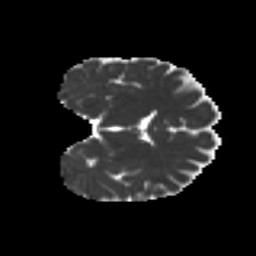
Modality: MD
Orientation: coronal
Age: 30
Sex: female
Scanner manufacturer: ge
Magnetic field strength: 3 T
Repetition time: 7.8 s
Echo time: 0.061 s